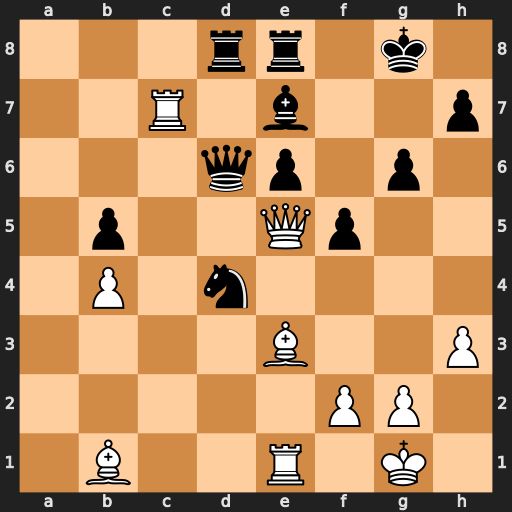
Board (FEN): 3rr1k1/2R1b2p/3qp1p1/1p2Qp2/1P1n4/4B2P/5PP1/1B2R1K1
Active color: w
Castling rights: -
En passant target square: -
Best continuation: Bxd4 Qxe5 Bxe5